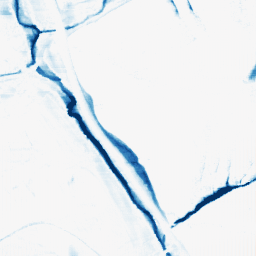
Category: morphological
Decomposition family: morphological_rect
Decomposition parameters: operation: closing
width: 20
height: 5
Upsampling method: fft_zeropad
Upsampling parameters: scale: 2
Upsampling scale: 2